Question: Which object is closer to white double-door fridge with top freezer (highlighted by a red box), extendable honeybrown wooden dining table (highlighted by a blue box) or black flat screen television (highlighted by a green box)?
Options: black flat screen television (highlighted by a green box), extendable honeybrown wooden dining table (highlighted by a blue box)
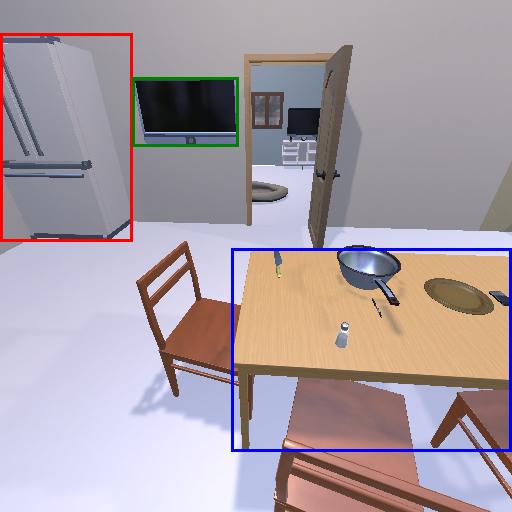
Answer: black flat screen television (highlighted by a green box)